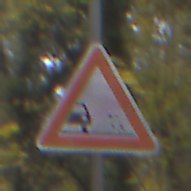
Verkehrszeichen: SplittSchotter
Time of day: MorningAfternoon
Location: Outdoor (Nature)
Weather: Overcast
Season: Autumn
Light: Natural